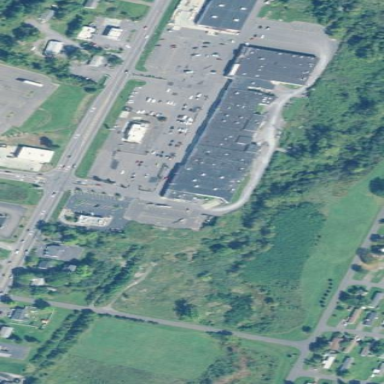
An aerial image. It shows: Retail building.